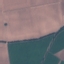
Land use / land cover class: AnnualCrop